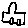
Label: car